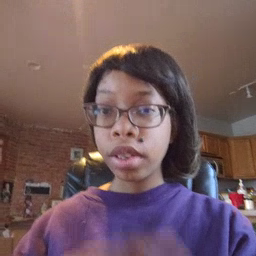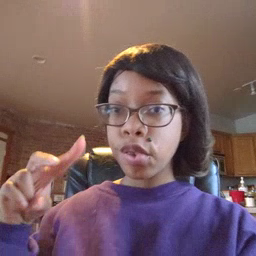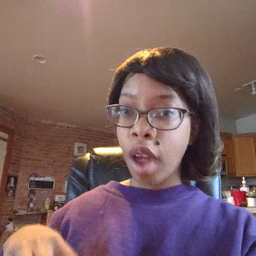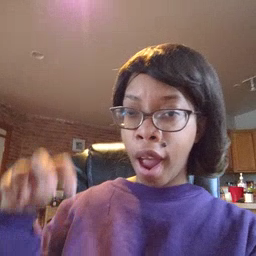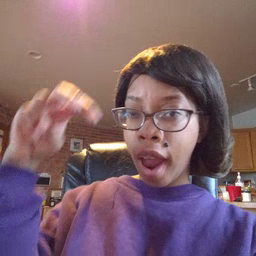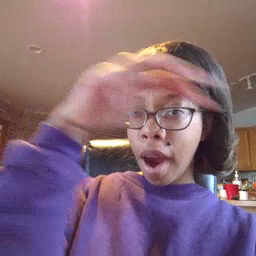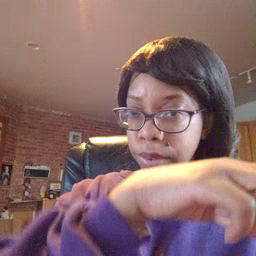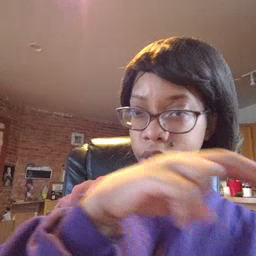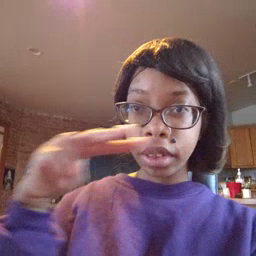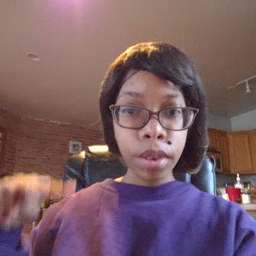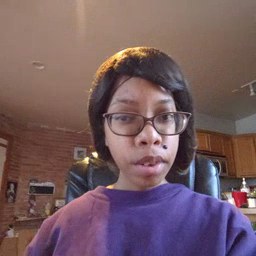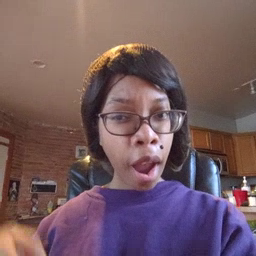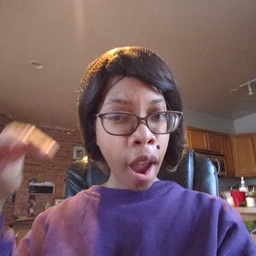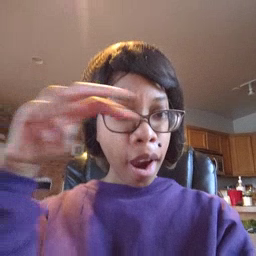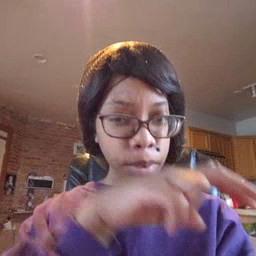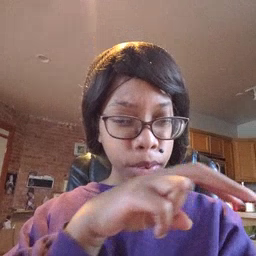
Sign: jump